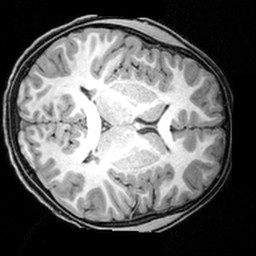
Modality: T1w
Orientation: axial
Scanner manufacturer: siemens
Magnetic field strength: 3 T
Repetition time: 1.9 s
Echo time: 0.00397 s